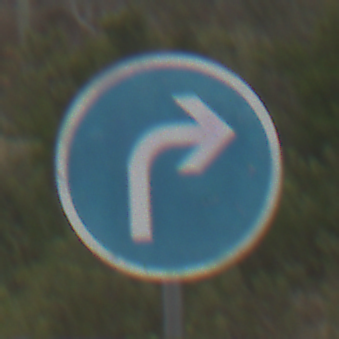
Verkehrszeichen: VorgeschriebeneFahrtrichtungRechts
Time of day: Midday
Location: Outdoor (Nature)
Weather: Overcast
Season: NotSpecified
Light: Natural